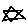
Label: star